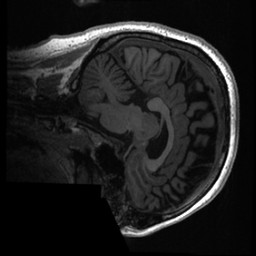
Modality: T1w
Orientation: sagittal
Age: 45
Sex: male